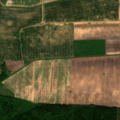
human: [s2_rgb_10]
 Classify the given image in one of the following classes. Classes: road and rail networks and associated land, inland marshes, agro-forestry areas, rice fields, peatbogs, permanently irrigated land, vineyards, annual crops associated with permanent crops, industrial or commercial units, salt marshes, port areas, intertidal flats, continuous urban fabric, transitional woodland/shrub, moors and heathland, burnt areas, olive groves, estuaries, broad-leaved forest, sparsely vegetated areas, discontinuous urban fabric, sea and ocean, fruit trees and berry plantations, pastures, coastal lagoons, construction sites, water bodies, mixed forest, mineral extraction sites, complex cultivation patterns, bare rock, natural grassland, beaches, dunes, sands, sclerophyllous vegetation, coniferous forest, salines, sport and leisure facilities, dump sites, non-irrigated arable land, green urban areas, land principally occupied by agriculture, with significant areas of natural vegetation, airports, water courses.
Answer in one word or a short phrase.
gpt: non-irrigated arable land, broad-leaved forest, mixed forest